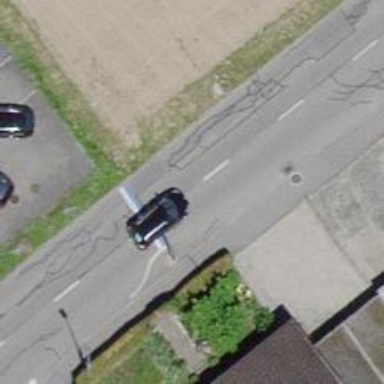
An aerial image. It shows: Residential road with asphalt surface and sidewalk on the left side.